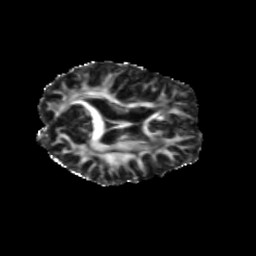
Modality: FA
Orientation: axial
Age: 40
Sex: female
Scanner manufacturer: siemens
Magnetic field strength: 3 T
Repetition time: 5.25 s
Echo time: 0.08 s